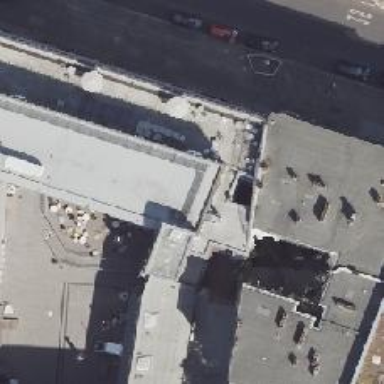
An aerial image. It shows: Part of building.